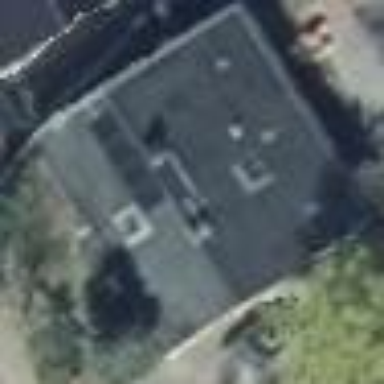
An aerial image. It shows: Gabled building with grey roof oriented across.